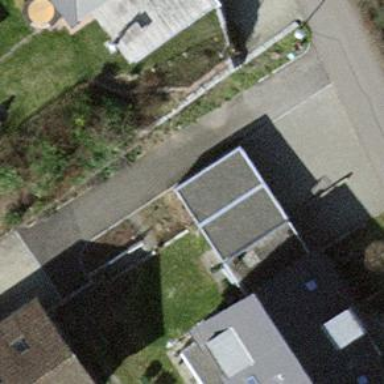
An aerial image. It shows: Garage.